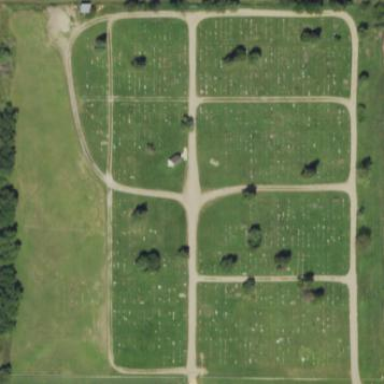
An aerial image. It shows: Cemetery.